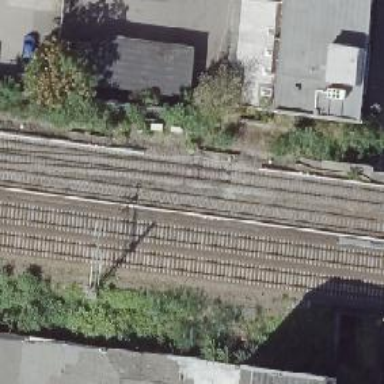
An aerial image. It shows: Railway switch with the turnout on the left side.